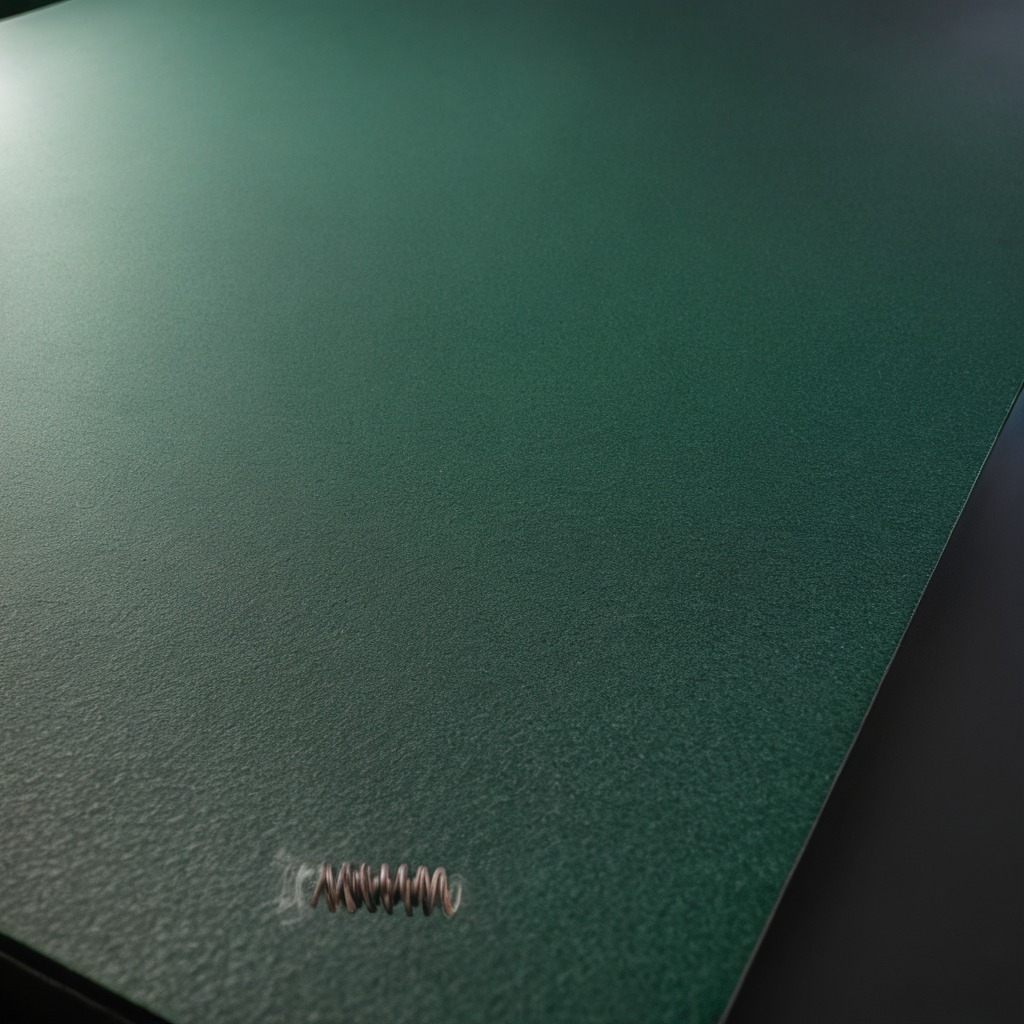
A coiled metal spring lies on the tabletop.